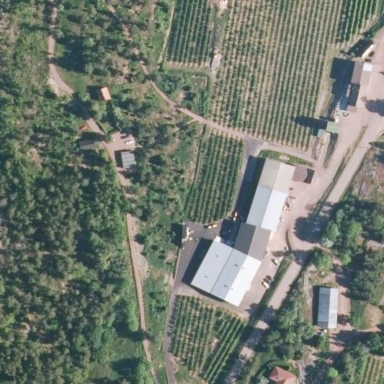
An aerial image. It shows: Orchard.